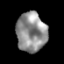
Tissue: prostate
Cell type: Myeloid cells
Senescence score: 0.2639
Nuclear area (px): 1158
Mean DAPI intensity: 144.436